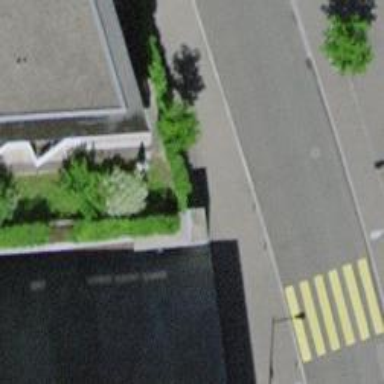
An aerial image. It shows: Bus stop with platform for public transport.